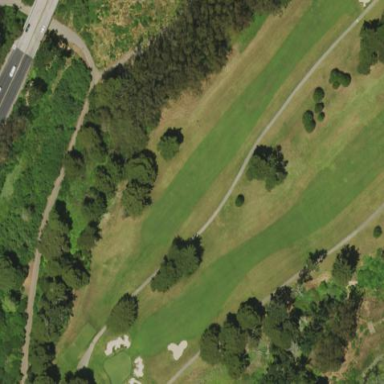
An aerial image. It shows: Grassy area designated as golf fairway.